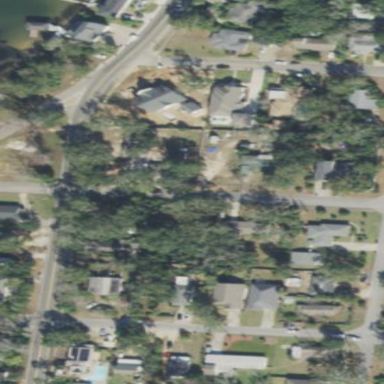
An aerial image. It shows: This residential area consists of single-family homes.